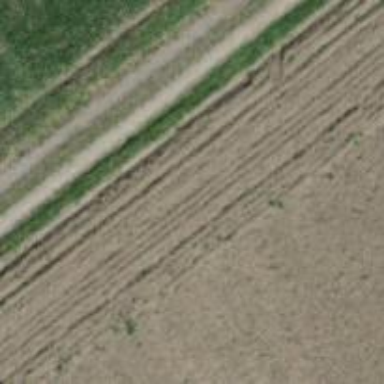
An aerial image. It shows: Compacted grade3 track.